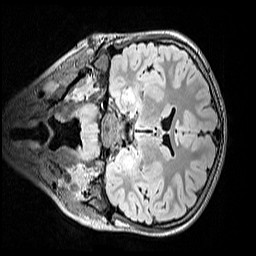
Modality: FLAIR
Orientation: coronal
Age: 10
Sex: female
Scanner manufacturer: siemens
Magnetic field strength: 3 T
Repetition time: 5 s
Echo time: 0.388 s